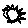
Label: sun